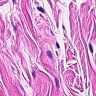
Metastatic tissue present: no